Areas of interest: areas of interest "Park and greenspace"
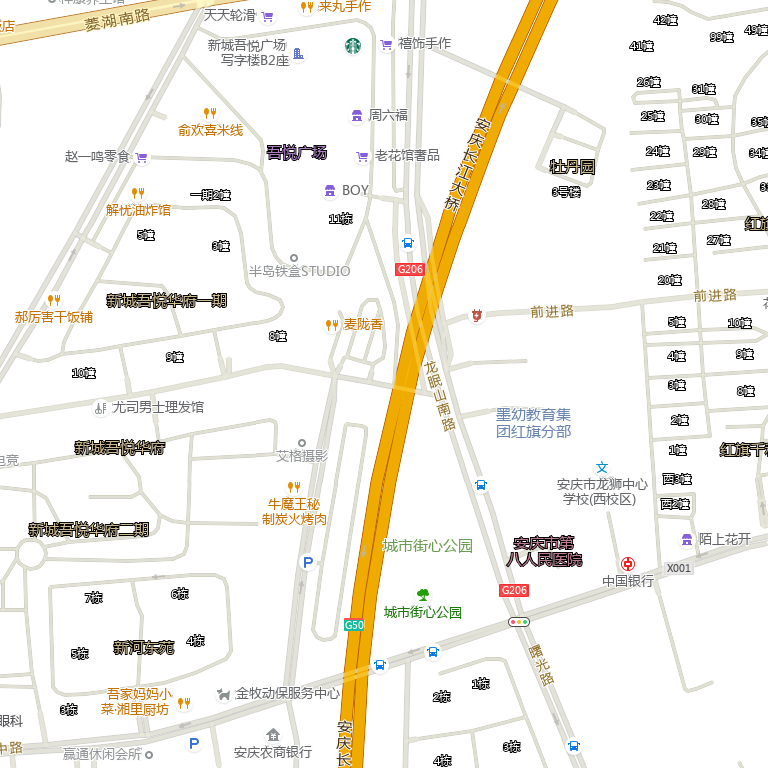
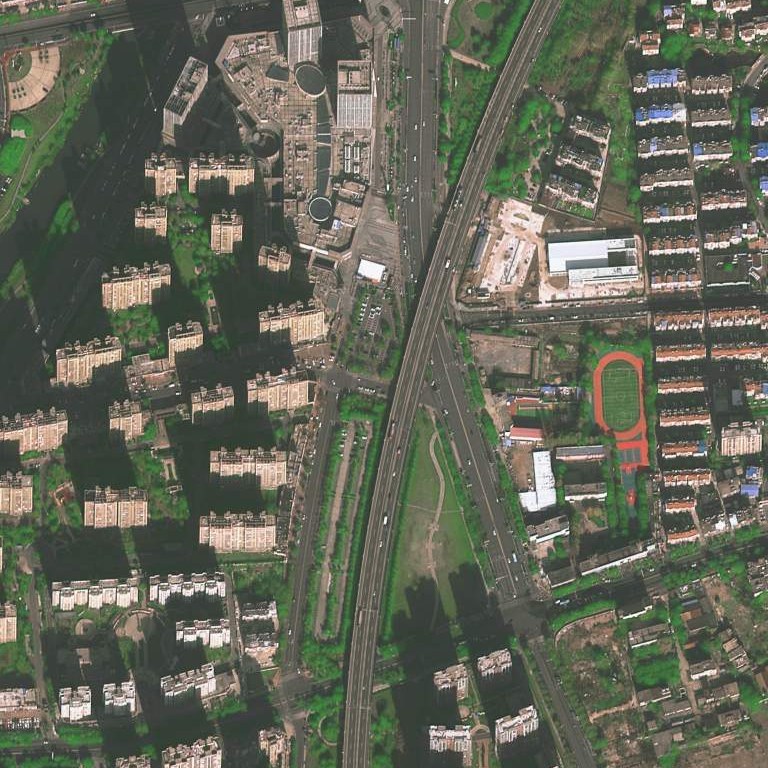